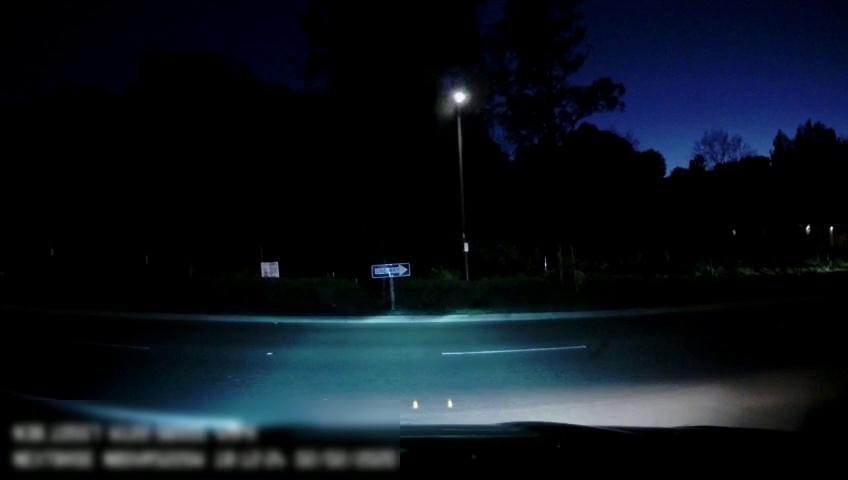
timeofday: Night
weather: Other
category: Drivable Space
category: Lanes | Alternate Lane
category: Lanes | Current Lane
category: Traffic | Signs